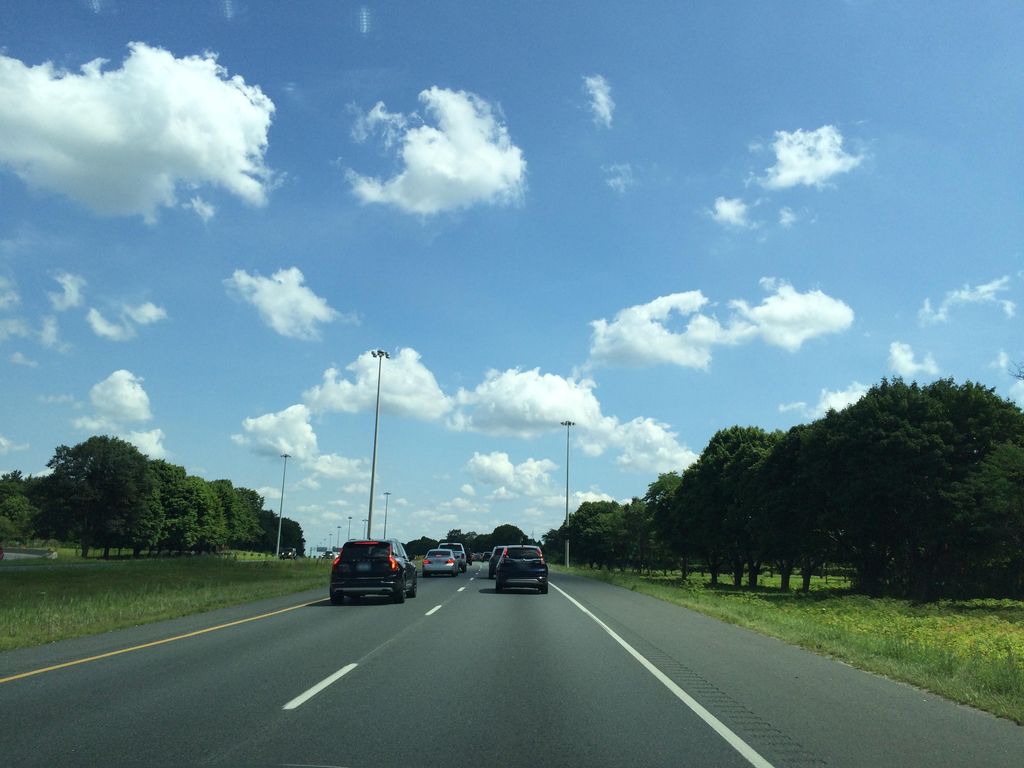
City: hamilton